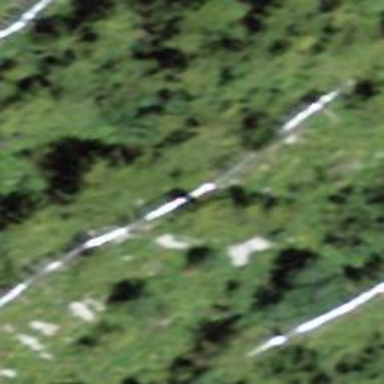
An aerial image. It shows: Snow fence that is man-made.